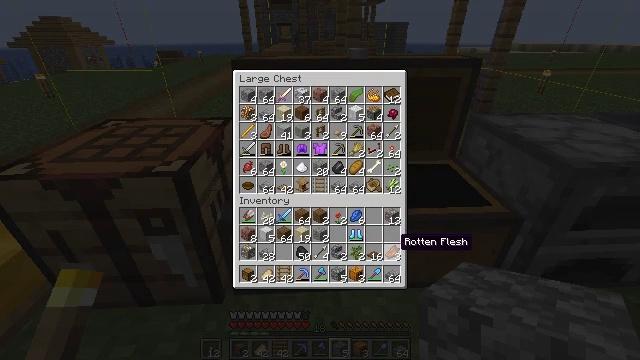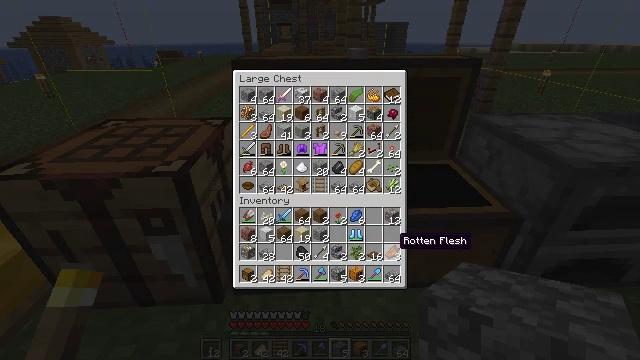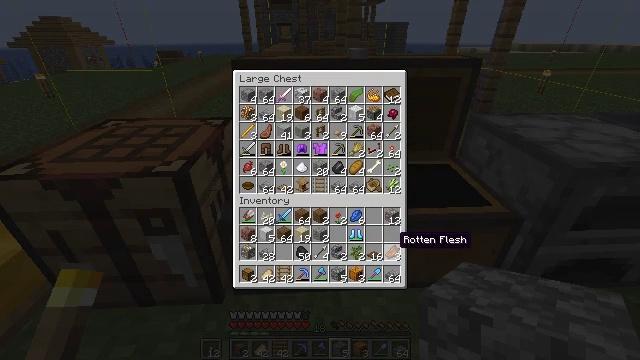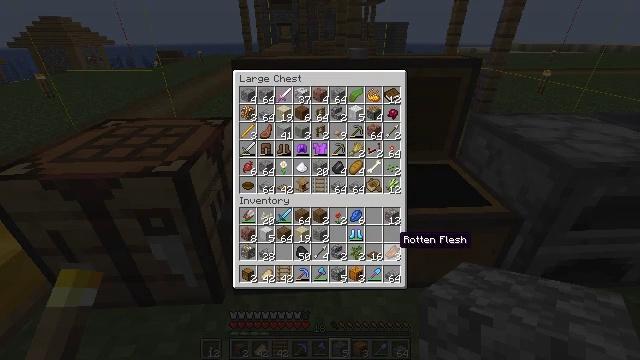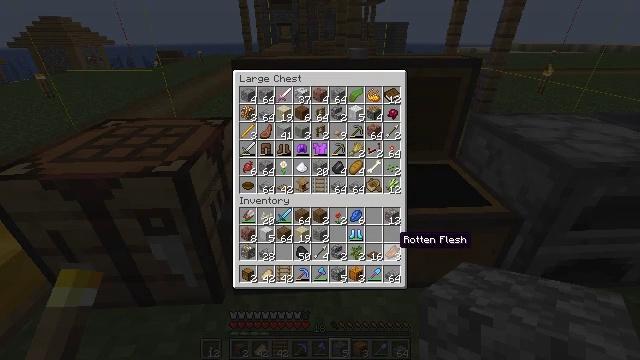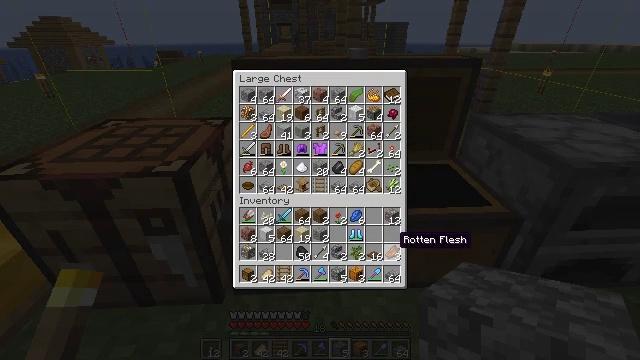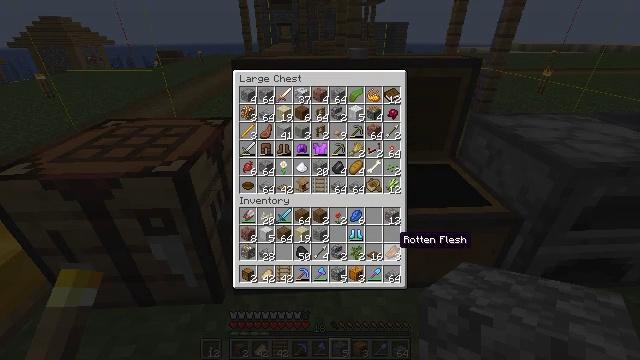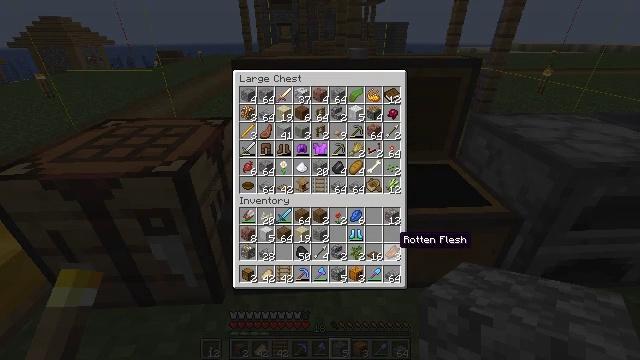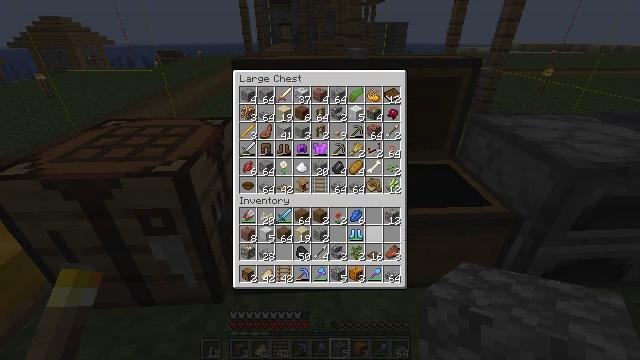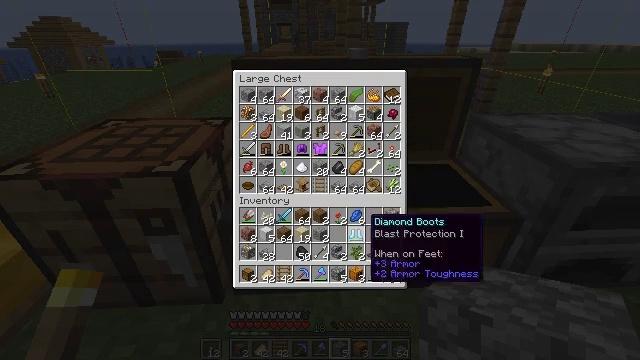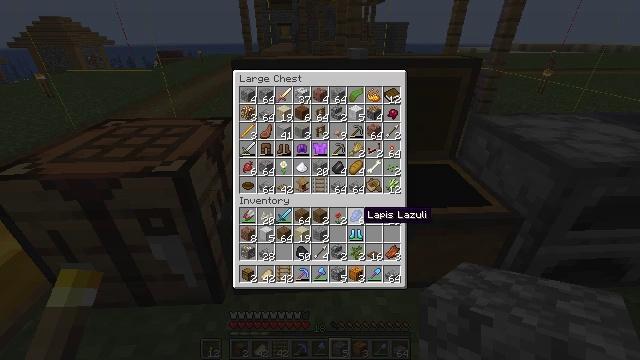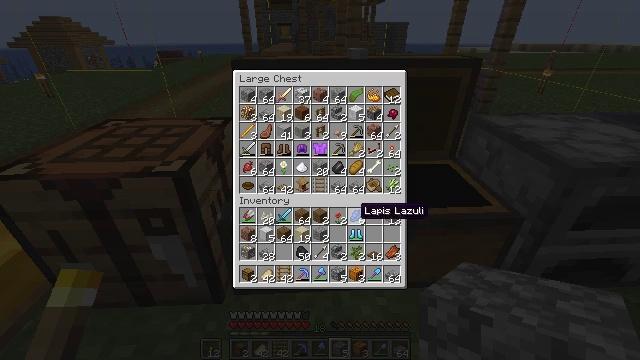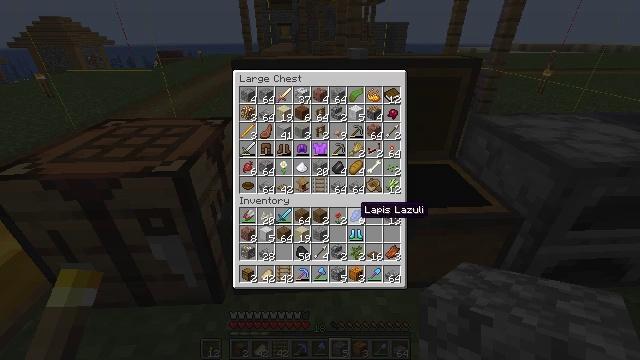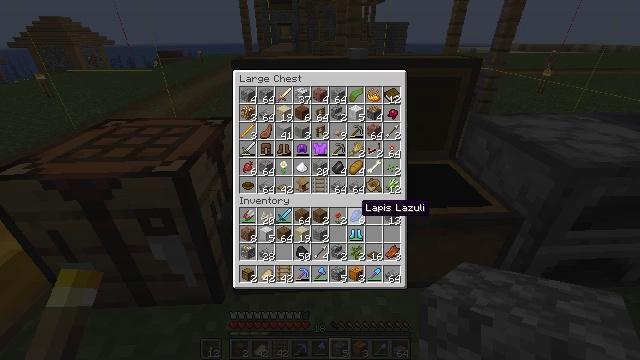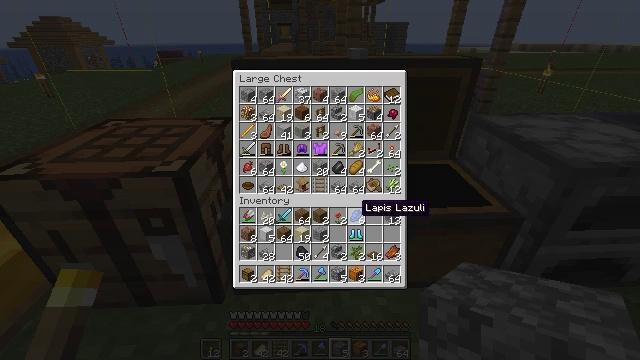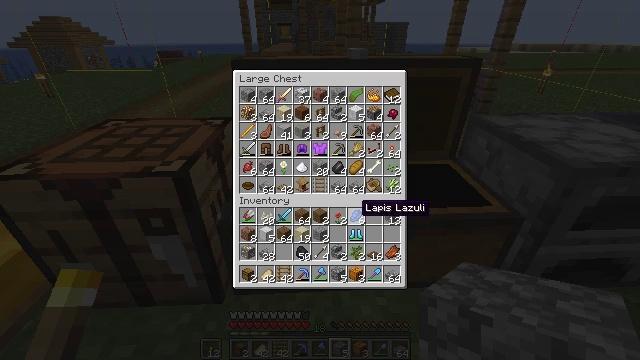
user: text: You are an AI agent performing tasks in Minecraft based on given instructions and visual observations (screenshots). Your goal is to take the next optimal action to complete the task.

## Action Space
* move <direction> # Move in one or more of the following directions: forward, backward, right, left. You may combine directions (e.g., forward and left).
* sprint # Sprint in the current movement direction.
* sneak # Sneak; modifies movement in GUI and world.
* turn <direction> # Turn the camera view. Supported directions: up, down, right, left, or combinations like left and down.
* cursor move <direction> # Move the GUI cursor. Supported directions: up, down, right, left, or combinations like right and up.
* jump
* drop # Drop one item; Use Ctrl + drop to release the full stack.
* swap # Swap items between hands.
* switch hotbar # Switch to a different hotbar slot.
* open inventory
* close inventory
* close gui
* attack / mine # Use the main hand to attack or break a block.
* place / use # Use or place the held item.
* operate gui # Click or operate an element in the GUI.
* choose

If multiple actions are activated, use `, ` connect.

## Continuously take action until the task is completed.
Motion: motion action
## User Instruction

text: Mine the soul sand in the Nether.
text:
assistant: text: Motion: sneak
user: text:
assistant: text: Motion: sneak
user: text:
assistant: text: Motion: sneak
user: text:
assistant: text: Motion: sneak, operate gui
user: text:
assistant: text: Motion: sneak, operate gui
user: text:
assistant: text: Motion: sneak
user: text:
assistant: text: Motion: sneak
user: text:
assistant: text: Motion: sneak, cursor move left and up
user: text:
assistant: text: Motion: sneak, cursor move left and up
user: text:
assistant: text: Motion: sneak, cursor move left
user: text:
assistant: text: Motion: sneak
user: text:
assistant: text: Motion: sneak
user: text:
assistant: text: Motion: sneak
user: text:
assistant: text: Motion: sneak
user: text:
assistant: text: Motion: sneak, operate gui
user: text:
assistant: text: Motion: sneak, operate gui
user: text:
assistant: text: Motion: sneak, operate gui
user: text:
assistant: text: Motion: sneak
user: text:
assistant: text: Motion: sneak
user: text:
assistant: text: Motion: sneak
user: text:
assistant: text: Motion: sneak
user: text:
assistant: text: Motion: sneak
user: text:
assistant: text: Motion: sneak, operate gui
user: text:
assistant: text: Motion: sneak, operate gui
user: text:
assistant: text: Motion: sneak, operate gui
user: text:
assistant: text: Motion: sneak, operate gui
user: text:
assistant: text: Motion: sneak, operate gui
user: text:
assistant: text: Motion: sneak, operate gui
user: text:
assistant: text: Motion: sneak
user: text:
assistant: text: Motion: sneak